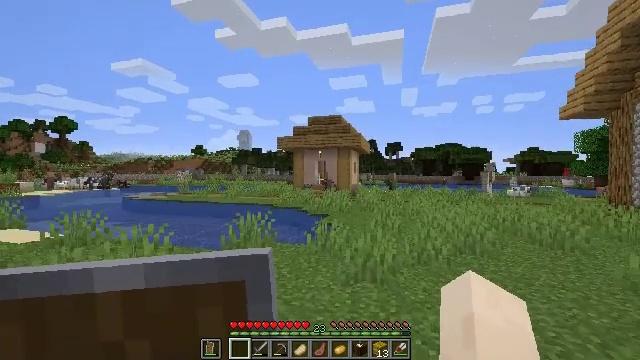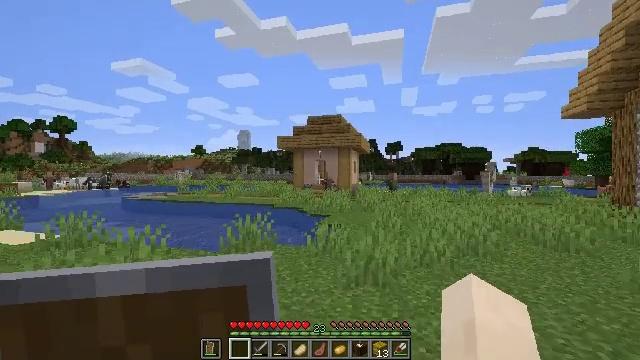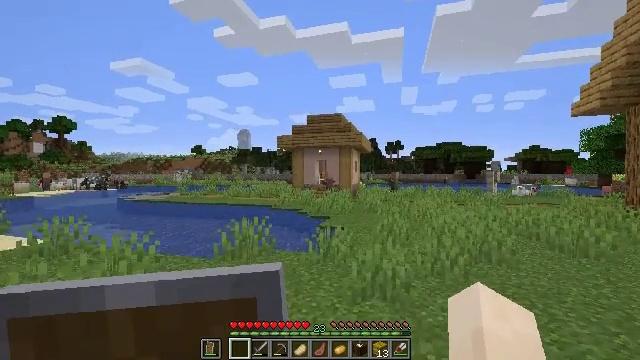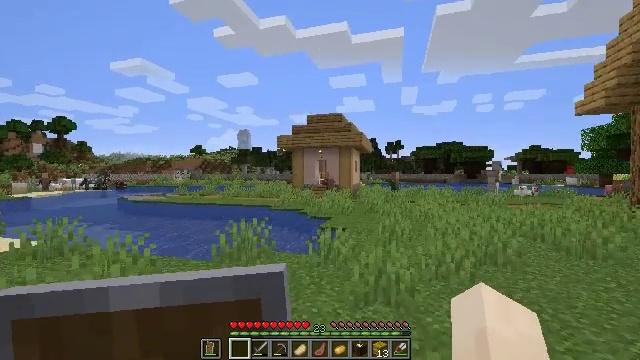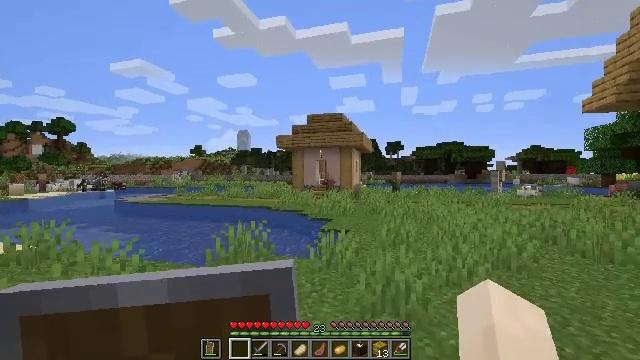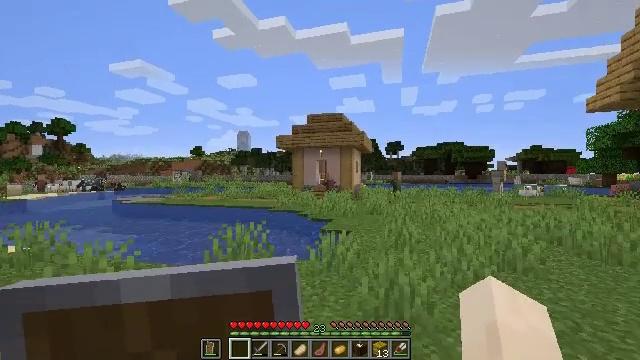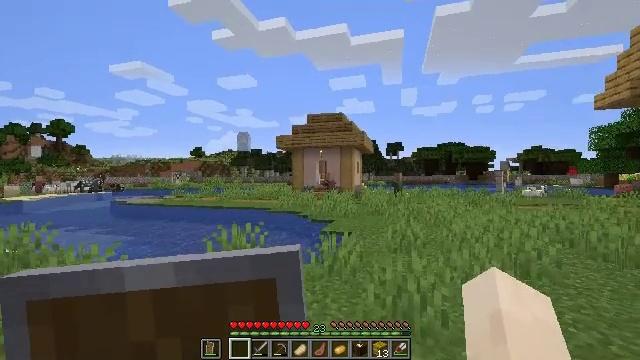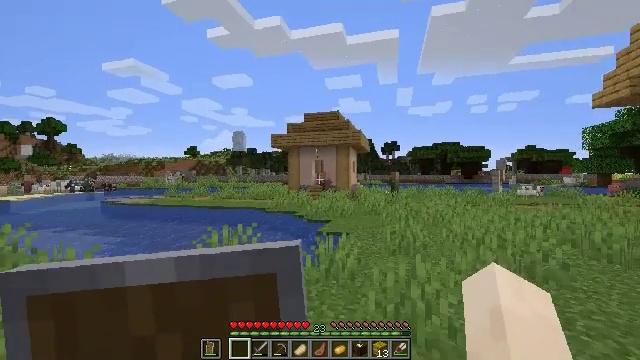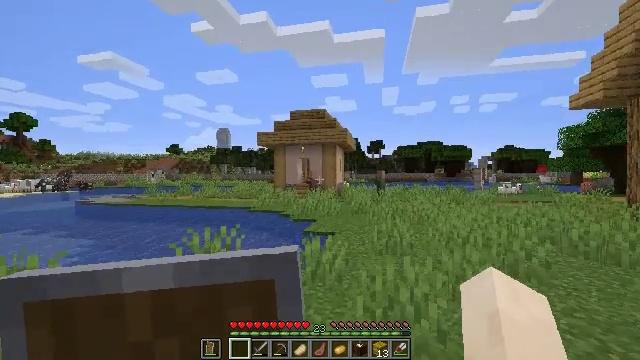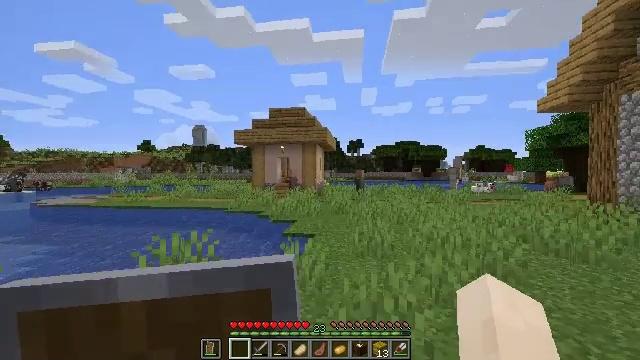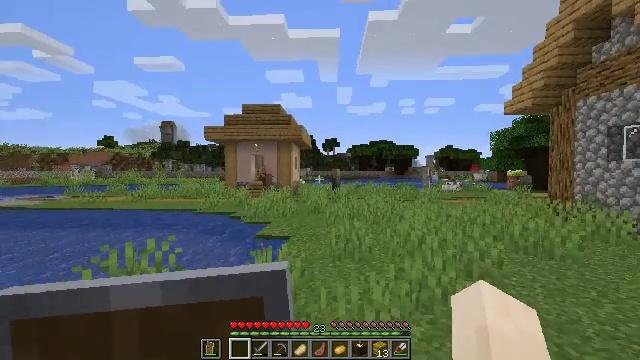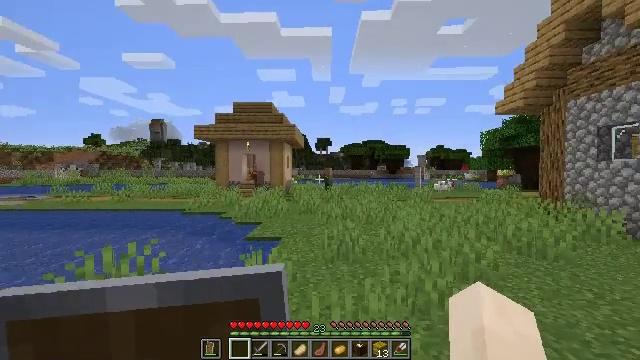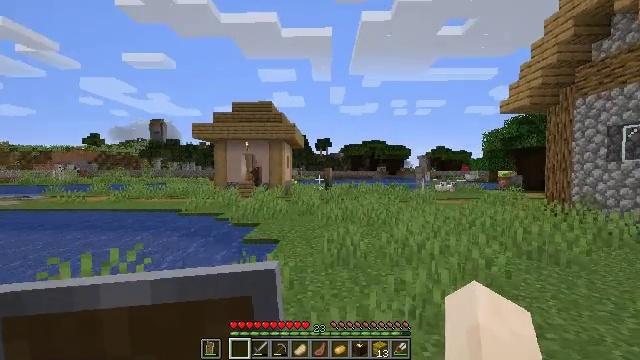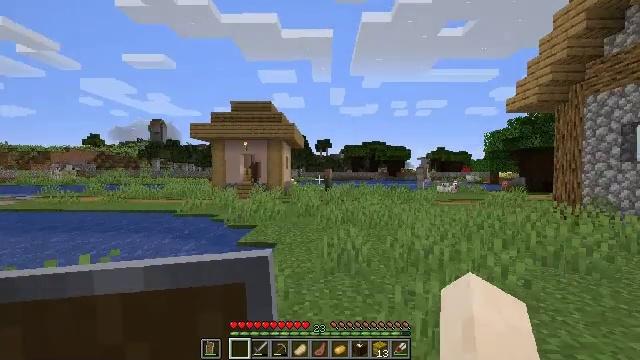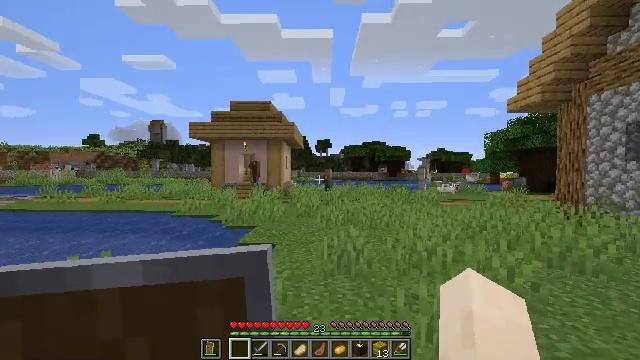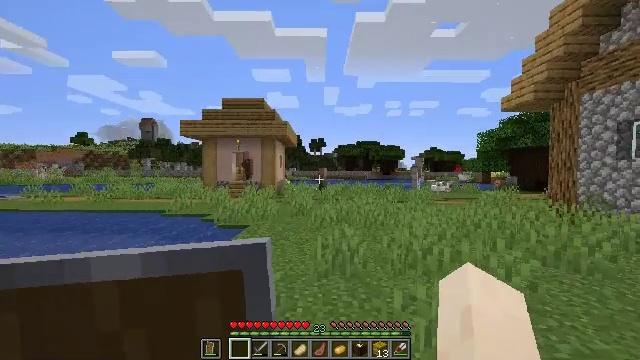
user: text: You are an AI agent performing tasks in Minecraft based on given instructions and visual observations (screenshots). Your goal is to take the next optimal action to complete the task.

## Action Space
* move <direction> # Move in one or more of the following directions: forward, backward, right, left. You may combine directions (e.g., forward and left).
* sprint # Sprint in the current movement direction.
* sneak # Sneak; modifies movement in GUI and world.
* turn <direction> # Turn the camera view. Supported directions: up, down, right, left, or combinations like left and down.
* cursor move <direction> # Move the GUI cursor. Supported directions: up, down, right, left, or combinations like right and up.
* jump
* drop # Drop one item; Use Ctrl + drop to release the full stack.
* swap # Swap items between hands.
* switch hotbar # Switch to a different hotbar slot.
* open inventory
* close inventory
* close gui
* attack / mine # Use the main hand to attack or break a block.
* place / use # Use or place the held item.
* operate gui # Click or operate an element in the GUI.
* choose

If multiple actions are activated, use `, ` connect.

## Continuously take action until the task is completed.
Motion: motion action
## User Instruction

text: Attack the cobblestone stairs to retrieve it.
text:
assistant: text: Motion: move forward
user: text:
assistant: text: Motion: move forward
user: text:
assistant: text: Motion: move forward
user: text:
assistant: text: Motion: move forward
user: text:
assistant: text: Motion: move forward
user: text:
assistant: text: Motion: move forward
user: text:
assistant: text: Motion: move forward
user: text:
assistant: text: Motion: move forward, turn right
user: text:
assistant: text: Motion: move forward, turn right
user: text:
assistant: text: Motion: move forward, turn right
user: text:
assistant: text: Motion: move forward, turn right
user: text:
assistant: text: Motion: move forward
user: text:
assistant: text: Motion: move forward
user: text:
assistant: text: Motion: move forward
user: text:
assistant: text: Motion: move forward, turn right
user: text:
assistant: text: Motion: move forward, turn right
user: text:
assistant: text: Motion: move forward, turn right
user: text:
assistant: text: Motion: move forward, turn right
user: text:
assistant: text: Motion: move forward
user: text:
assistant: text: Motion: move forward
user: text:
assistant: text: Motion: move forward
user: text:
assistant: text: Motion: move forward
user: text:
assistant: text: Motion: move forward
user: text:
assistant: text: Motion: move forward
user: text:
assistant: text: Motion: move forward
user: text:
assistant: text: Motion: move forward
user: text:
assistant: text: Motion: move forward
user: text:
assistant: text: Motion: move forward
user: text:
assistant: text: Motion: move forward
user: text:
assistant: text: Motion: move forward